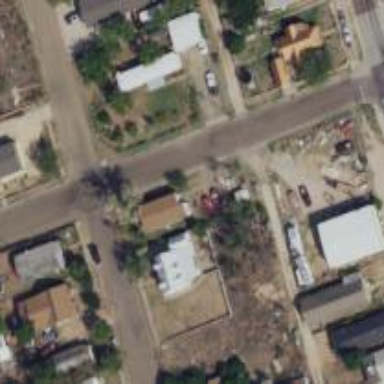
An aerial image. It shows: Alley classified as service road.